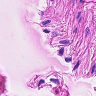
Metastatic tissue present: no